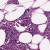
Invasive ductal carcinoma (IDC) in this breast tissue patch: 1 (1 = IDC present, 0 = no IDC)